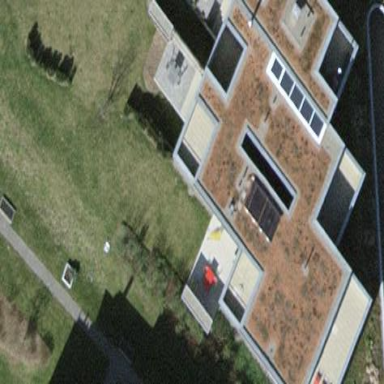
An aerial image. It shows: Detached building.